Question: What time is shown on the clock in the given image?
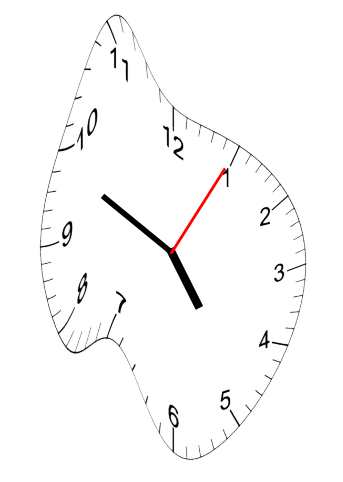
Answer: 04:49:05